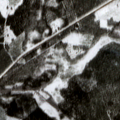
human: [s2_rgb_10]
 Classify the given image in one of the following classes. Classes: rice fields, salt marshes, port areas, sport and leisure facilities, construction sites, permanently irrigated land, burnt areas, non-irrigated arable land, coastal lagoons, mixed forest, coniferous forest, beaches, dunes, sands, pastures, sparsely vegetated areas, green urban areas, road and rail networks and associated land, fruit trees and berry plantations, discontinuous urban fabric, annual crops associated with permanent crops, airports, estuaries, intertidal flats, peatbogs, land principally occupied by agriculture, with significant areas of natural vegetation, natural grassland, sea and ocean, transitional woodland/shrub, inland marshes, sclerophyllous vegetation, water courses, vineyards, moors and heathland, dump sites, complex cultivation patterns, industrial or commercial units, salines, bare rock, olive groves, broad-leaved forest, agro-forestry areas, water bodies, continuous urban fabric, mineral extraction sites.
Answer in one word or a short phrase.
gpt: coniferous forest, transitional woodland/shrub